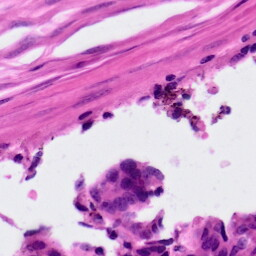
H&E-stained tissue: Ovarian